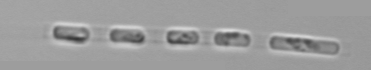
Label: Skeletonema